Field crop: maize
Growth stage: 2
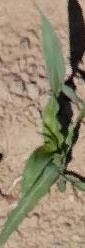
Species: maize